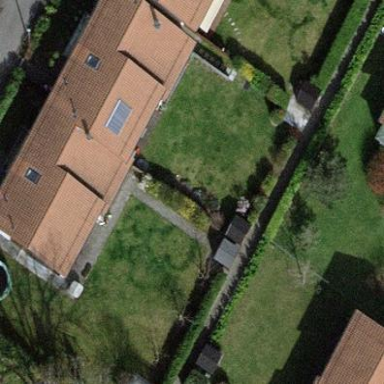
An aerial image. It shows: Garden enclosed by fence.